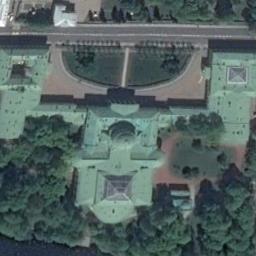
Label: palace